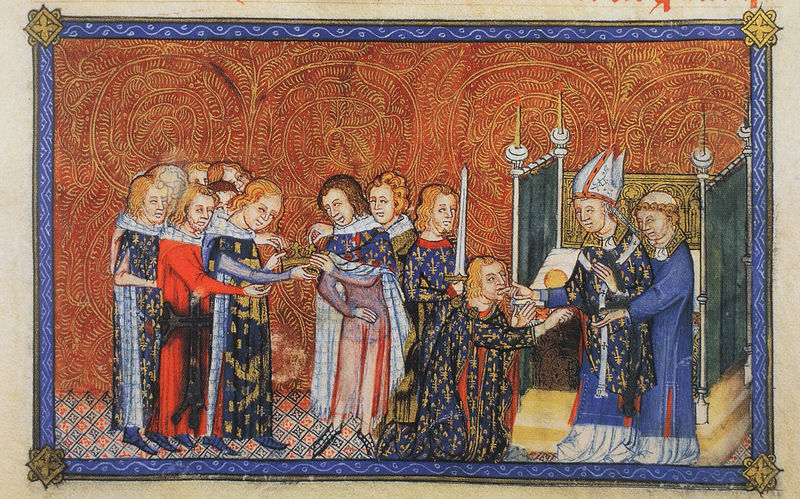
Titel: Buch zur Krönung Charles V von Frankreich/ Coronation Book of Charles V of France
Institution: British Library
Schlagwörter: blau, umhang, gelb, braun, männer, weiss, muster, gesichter, rahmen, haare, krone, schuhe, bischof, brot, schwert, knien, mönch, audienz, mitra, fresko, abendmahl, tonsur, pabst